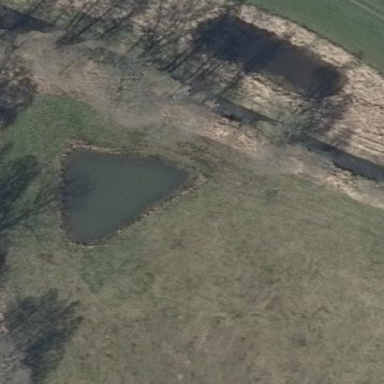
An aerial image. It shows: Serene pond surrounded by nature.